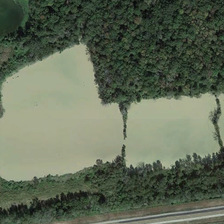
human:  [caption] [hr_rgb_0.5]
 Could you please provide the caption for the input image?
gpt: many green trees are around a pond near a road .

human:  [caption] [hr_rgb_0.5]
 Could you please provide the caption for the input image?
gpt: many green trees are around a pond near a road .

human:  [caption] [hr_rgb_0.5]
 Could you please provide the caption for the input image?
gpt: many green trees are around a pond near a road .

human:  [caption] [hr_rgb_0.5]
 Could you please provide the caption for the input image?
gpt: many green trees are around a pond near a road .

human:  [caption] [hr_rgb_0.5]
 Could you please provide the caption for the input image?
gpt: many green trees are around a pond near a road .